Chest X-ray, PA view. Patient: 58 years old, sex M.
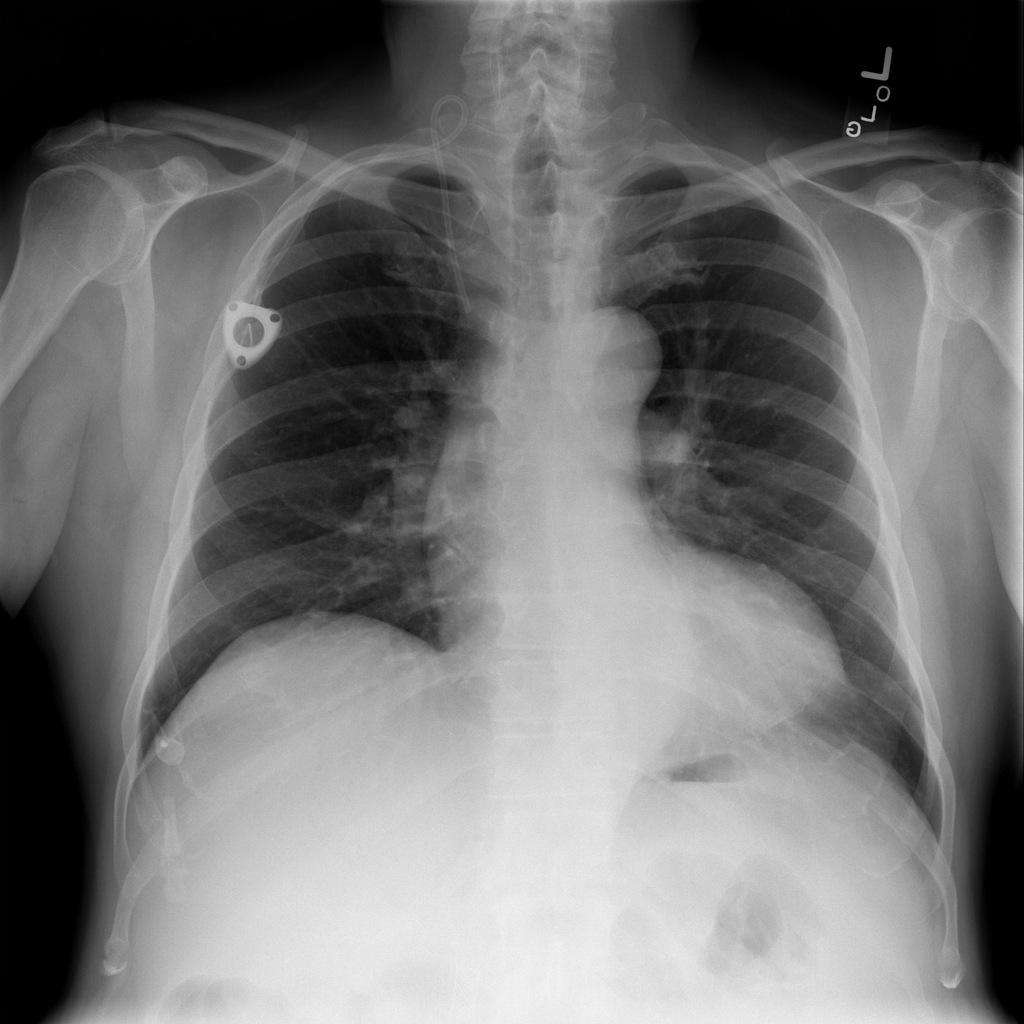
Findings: Cardiomegaly